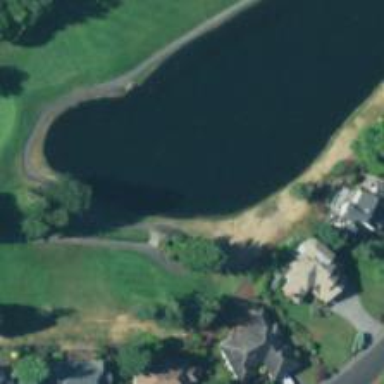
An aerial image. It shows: Path designated for golf carts.